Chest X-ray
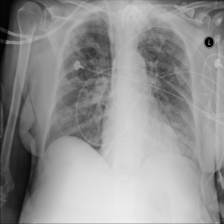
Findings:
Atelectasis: negative
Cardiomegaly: negative
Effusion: negative
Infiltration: positive
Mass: negative
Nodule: negative
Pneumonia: negative
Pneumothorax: negative
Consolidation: negative
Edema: negative
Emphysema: negative
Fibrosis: negative
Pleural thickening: negative
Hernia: negative